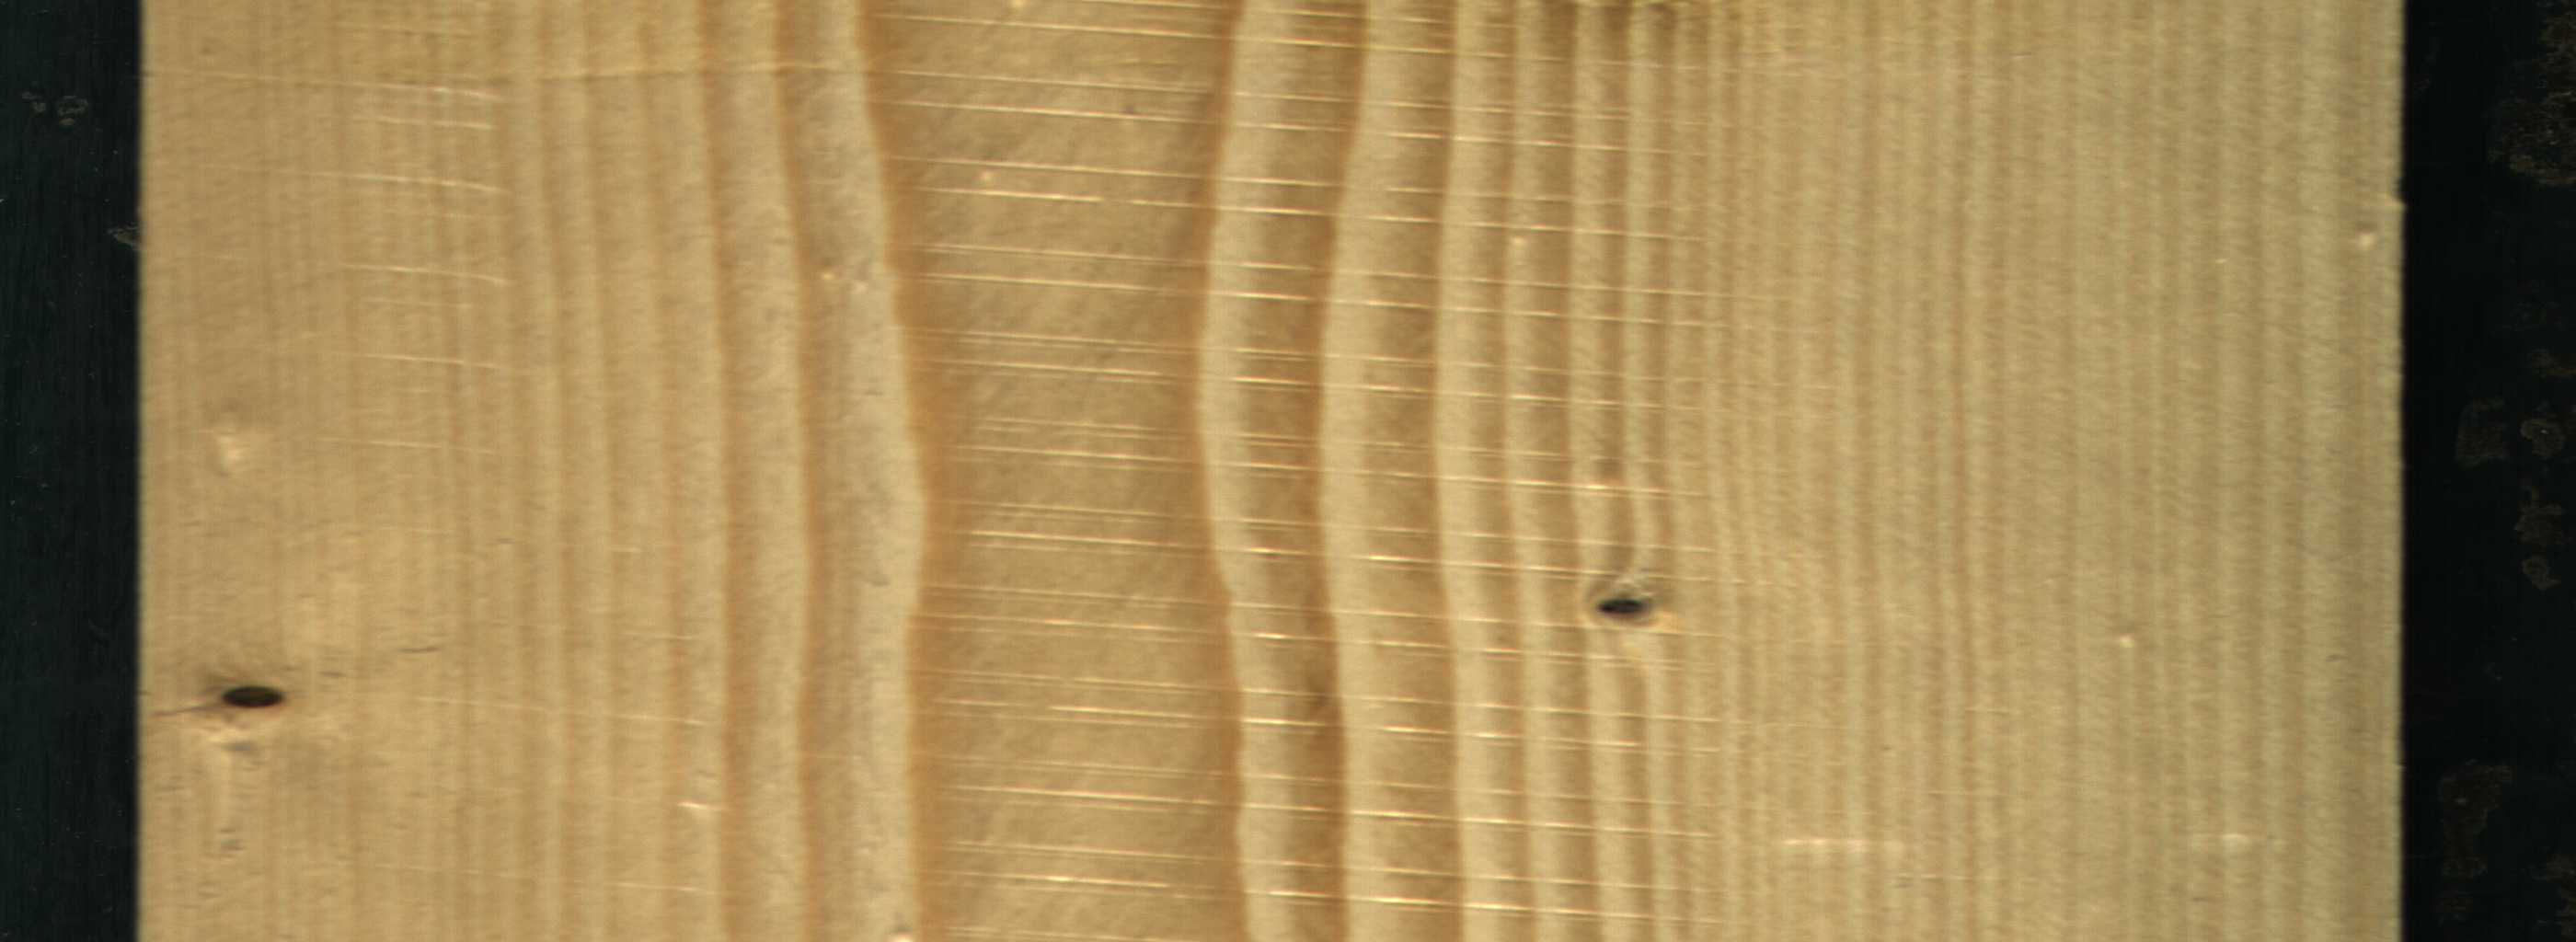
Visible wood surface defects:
Dead_Knot
Dead_Knot